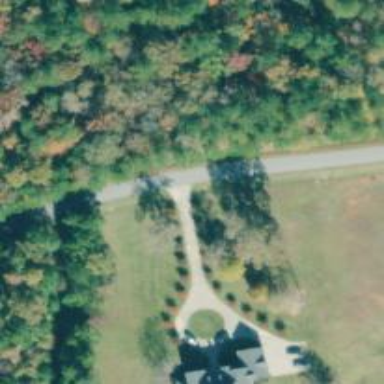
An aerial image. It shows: Driveway leading to service road.